Brain MRI, t2w sequence, axial 2D slice.
Patient: age 33, sex F, weight 95 kg, height 1.95 m
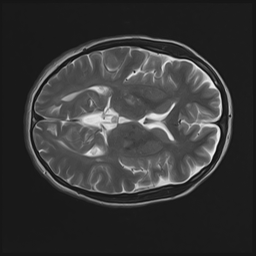